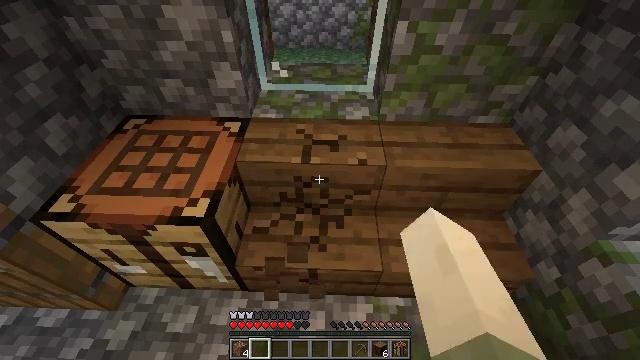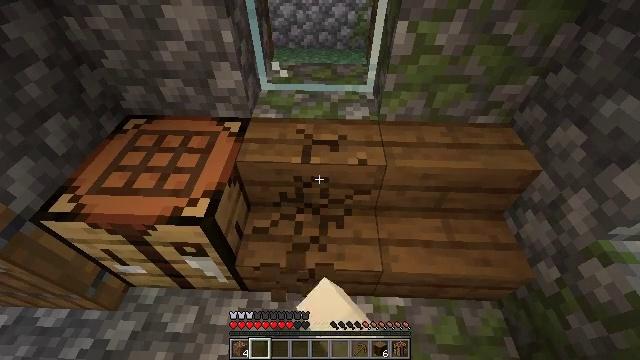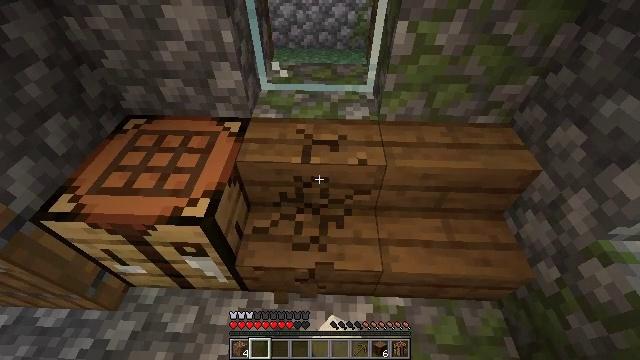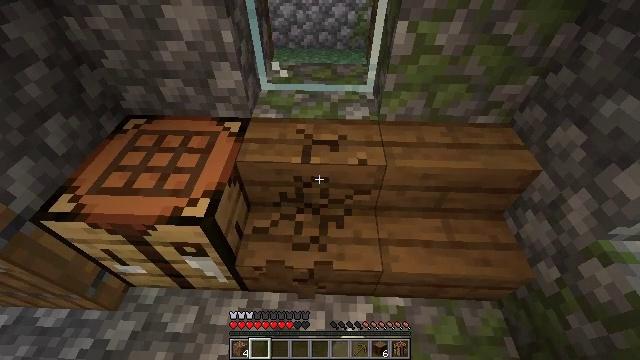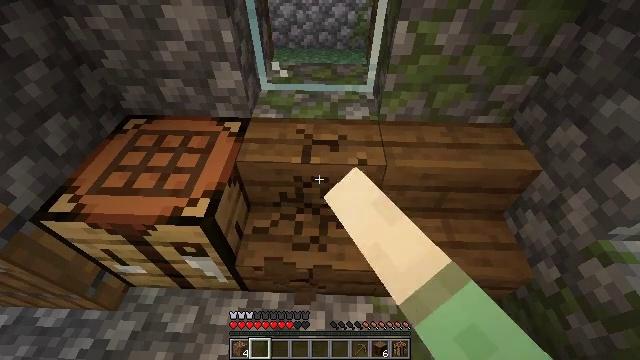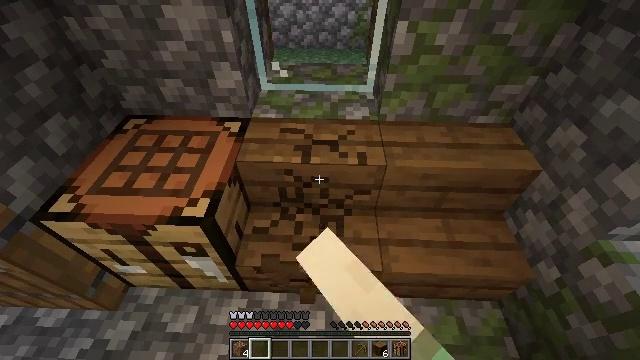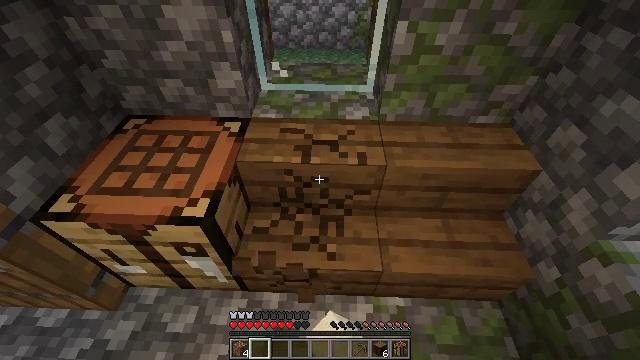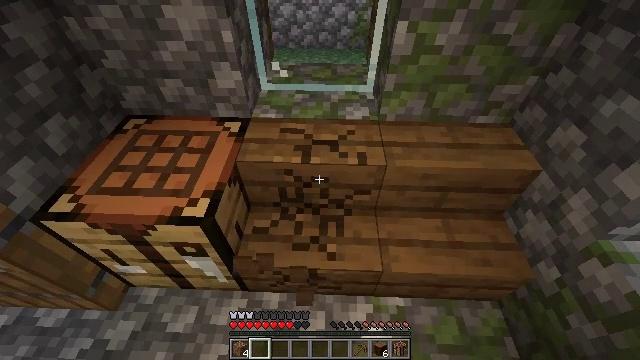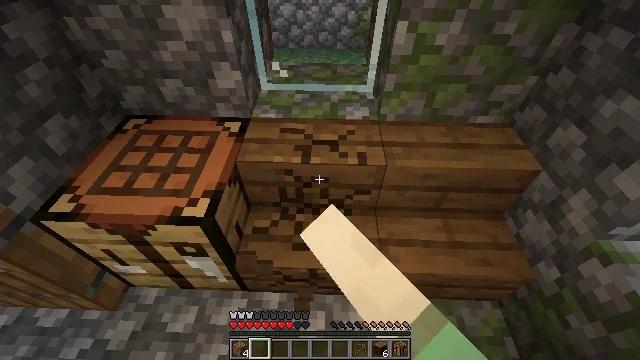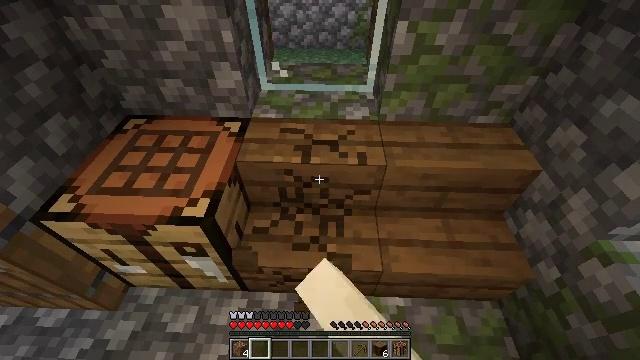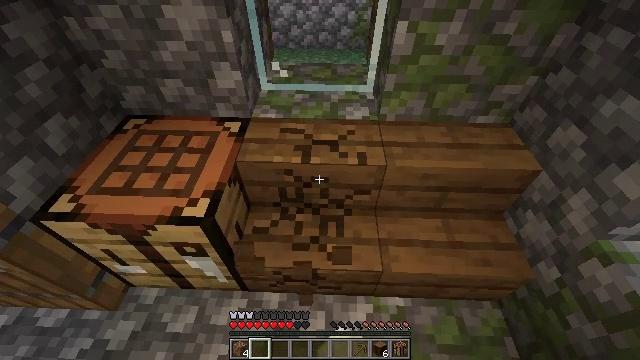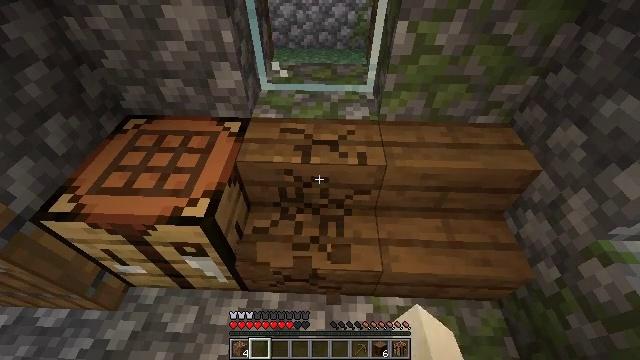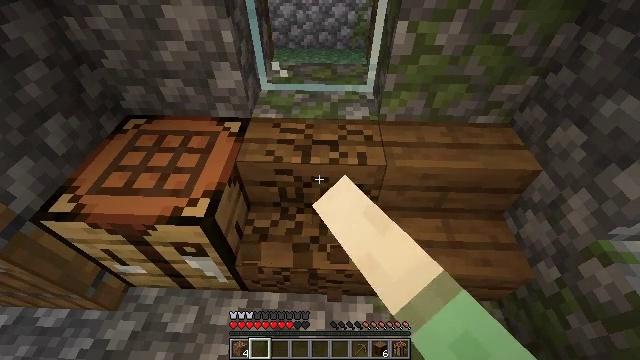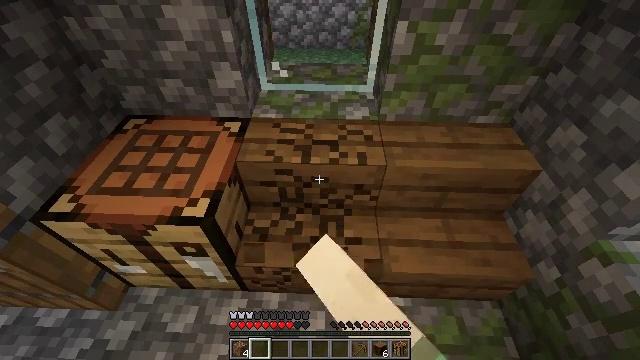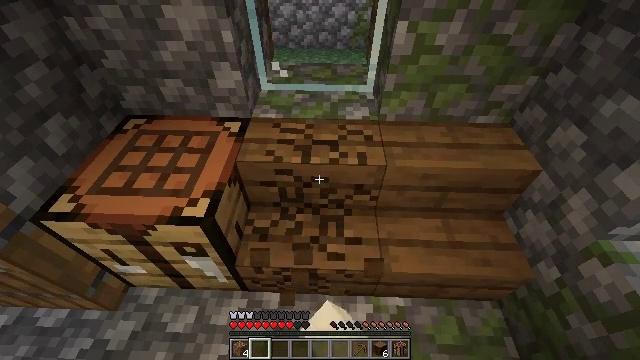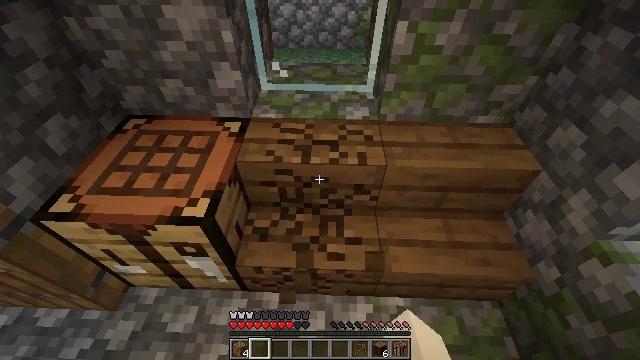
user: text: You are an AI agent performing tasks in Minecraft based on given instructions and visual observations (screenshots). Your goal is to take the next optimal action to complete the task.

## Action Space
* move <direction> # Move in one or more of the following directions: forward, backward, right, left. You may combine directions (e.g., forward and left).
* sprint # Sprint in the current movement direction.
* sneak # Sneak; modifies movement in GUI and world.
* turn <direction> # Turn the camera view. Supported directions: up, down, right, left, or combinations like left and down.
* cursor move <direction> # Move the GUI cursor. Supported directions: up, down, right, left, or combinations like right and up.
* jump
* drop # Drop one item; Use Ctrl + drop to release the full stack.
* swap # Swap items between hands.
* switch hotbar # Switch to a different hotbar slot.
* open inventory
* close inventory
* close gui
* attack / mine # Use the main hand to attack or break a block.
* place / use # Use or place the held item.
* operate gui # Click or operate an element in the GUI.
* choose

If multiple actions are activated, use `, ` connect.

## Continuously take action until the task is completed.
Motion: motion action
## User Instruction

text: Reclaim the spruce stairs for reuse.
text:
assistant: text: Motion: attack / mine
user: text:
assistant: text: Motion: attack / mine
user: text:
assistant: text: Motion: attack / mine
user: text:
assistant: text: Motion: attack / mine
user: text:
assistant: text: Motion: attack / mine
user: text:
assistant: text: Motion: attack / mine
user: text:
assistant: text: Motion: attack / mine
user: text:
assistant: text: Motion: attack / mine
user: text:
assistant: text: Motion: attack / mine
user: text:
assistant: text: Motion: attack / mine
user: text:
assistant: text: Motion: attack / mine
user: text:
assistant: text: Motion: attack / mine
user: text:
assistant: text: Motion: attack / mine
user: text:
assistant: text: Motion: attack / mine
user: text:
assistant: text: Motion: attack / mine
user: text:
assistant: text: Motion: attack / mine
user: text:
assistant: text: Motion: attack / mine
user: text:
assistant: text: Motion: attack / mine
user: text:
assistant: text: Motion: attack / mine
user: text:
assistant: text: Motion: attack / mine
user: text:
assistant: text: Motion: attack / mine
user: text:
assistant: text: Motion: attack / mine
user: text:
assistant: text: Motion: attack / mine
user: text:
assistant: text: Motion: attack / mine
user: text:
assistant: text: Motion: attack / mine
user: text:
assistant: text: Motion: attack / mine
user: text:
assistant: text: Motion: attack / mine
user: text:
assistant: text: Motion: attack / mine
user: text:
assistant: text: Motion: attack / mine